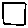
Label: square